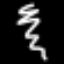
Label: squiggle